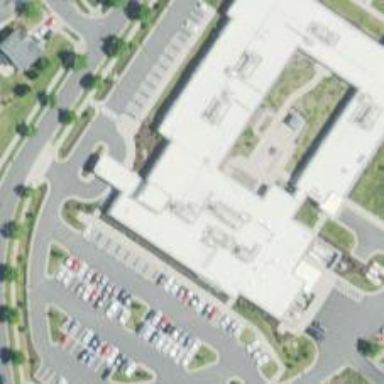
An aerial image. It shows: Hospital.